Question: I would like to create a database such that there are many facilities that are charged under a certain bill ID, but if more than one facility is charged under the same Bill ID, then repeating primary key bill ID would be existing in the Bill table and that make a problem in MySQL, how could I solve this problem?

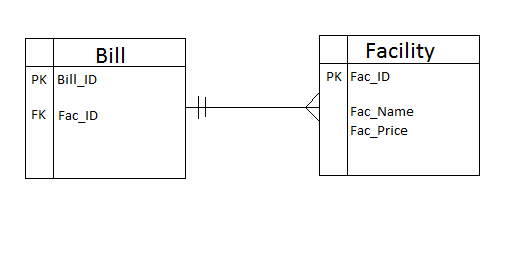
Answer: You can't have duplicate primary keys.
What you probably want is for your Facility table to contain the Bill ID
BILL
BillId
FACILITY
FacilityID
BillID
Fac_name
Fac_Price
then you can Join the two tables with
'Select * from BILL join FACILITY on (BILL.BillID=Facility.FacilityID) where BillId=123'
---Edit
BILL
BillId
123
345
678
FACILITY
FacilityID, BillId
1 , 123
2 , 123
3 , 123
4 , 345
5 , 345
6 , 678
7 , 678
8 , 678
See the Teacher -< Classes diagram on this page
<URL>